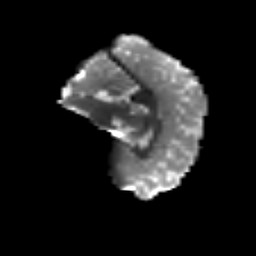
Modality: T2w
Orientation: sagittal
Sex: female
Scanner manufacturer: siemens
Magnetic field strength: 3 T
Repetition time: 5 s
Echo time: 0.071 s